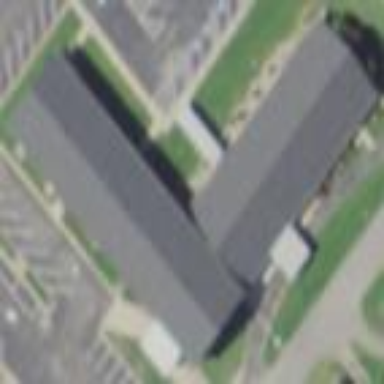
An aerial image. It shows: Building that is place of worship.